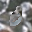
Label: 0